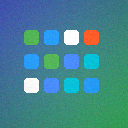
Screen state: on